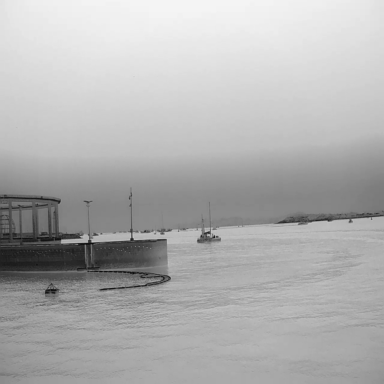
There are 11 objects shown in the infrared image, including five sailboats, and six bulk_carriers.